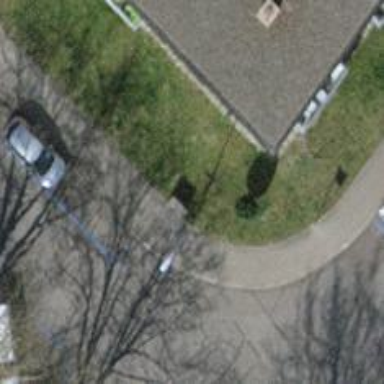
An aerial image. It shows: Power utility street cabinet.